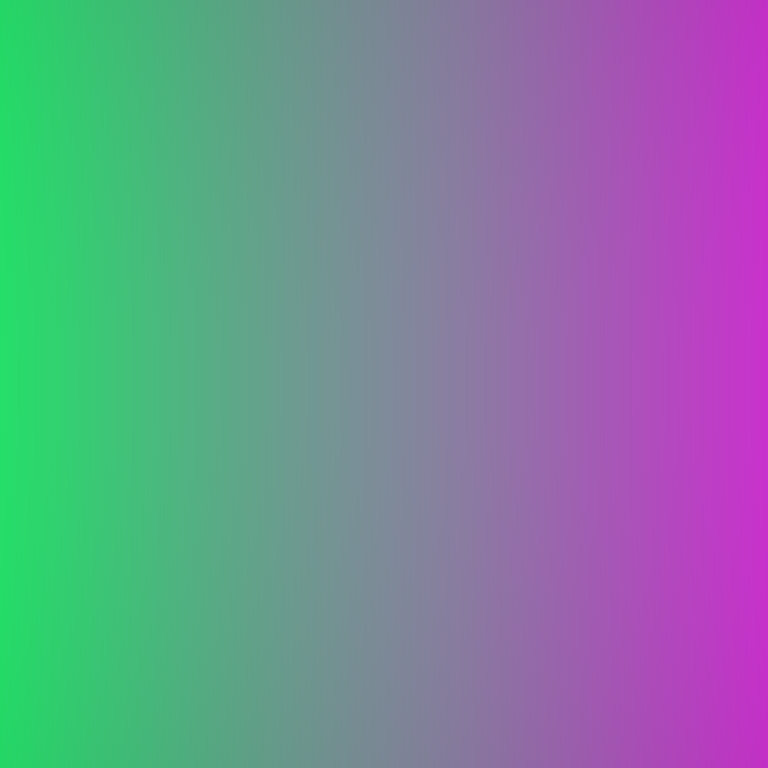
Abstract light effect, smooth gradient from vibrant green to bright magenta, energetic atmosphere, soft blend, no room, no furniture, no objects.